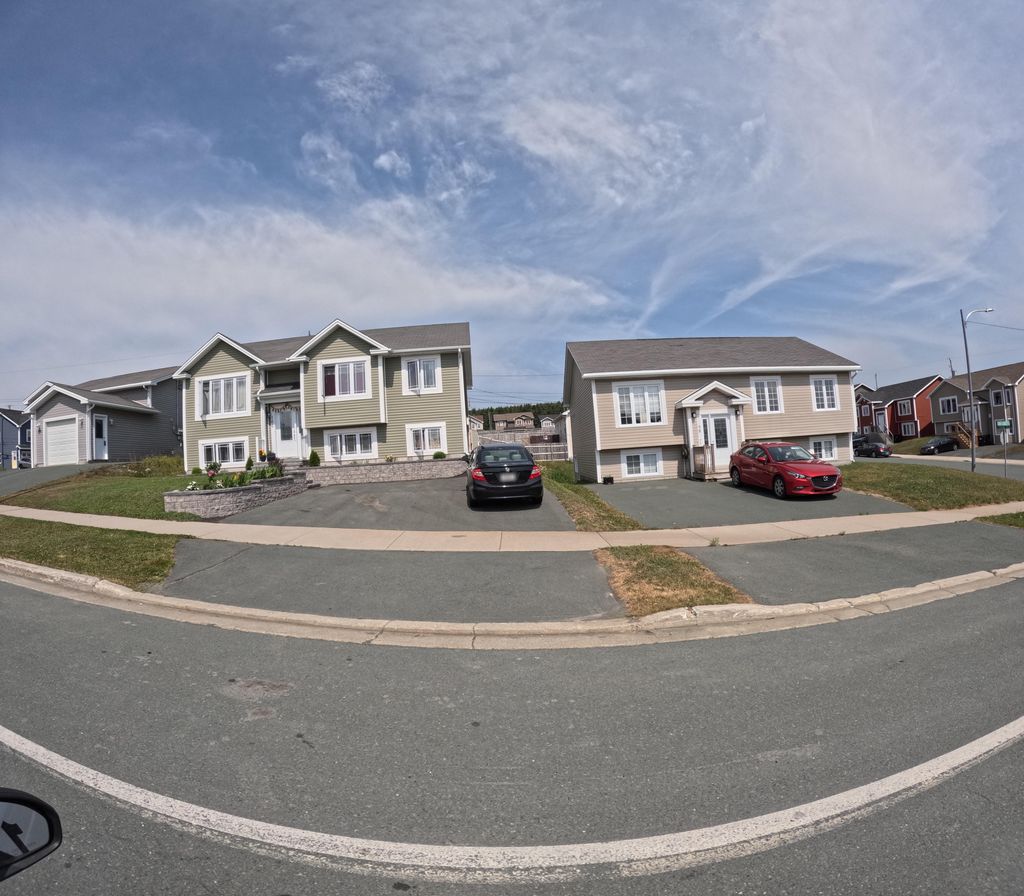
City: st_johns